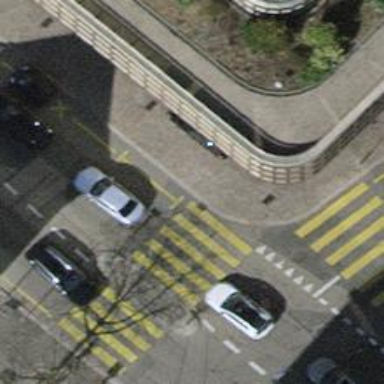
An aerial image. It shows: Kerb serving as barrier.